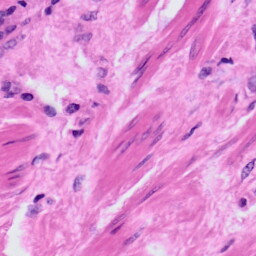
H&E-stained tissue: Prostate